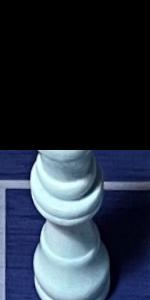
Label: King_White